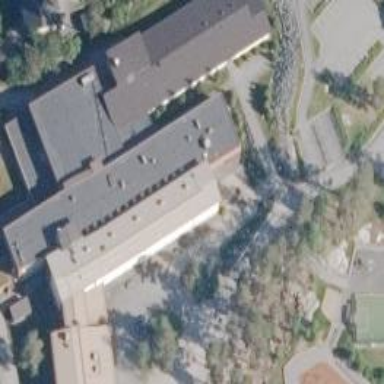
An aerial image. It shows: School.